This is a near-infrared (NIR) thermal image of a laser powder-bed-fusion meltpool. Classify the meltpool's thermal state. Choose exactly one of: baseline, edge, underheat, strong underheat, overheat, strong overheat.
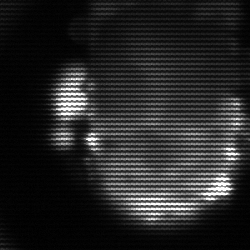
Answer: baseline